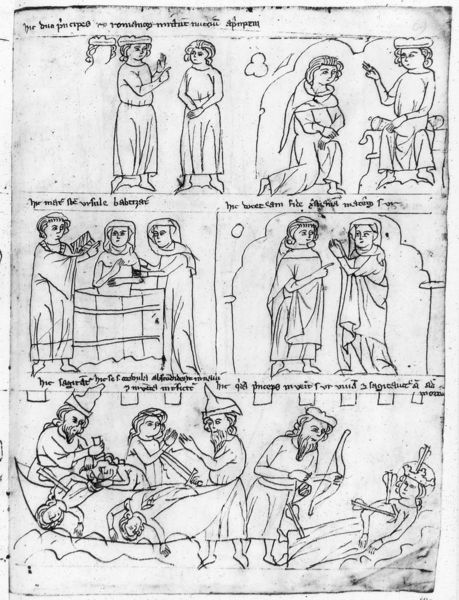
Titel: Krumauer Bildcodex
Institution: Wien, Österreichische Nationalbibliothek
Schlagwörter: kampf, mann, menschen, frankreich, frau, zeichnung, tot, boot, schiff, schrift, bogen, krieg, könig, deutsch, bad, buch, nonne, herrscher, mittelalter, bottich, miniatur, legende, buchmalerei, heiligenlegende, kreuzfahrt, 1300, herrscher legende